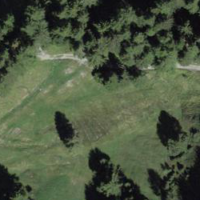
EUNIS habitat code: 43
Species observed at this site:
Arnica montana